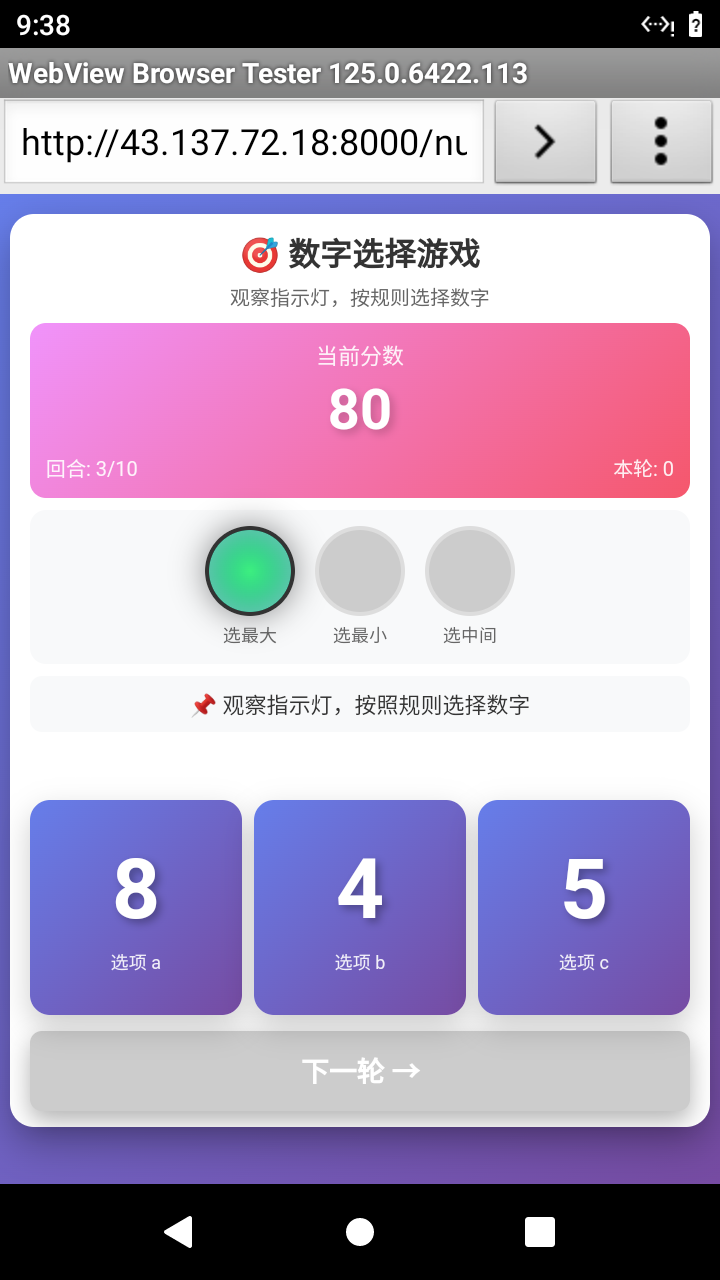

Select the correct number based on the traffic light color.
Answer: 0